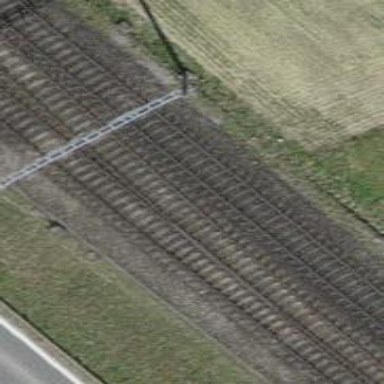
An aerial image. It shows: Single-track electrified railway with contact line.